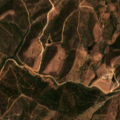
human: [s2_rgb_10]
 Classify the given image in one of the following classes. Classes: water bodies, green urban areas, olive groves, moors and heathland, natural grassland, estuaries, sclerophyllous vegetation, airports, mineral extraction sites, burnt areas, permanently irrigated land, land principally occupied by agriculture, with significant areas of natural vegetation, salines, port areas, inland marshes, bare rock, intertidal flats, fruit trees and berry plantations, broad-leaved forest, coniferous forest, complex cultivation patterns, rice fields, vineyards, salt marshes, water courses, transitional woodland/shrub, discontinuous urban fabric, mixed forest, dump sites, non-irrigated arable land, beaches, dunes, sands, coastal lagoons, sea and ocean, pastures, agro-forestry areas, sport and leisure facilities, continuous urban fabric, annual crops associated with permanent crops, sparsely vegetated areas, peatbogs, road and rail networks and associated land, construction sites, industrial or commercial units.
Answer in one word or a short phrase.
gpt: land principally occupied by agriculture, with significant areas of natural vegetation, broad-leaved forest